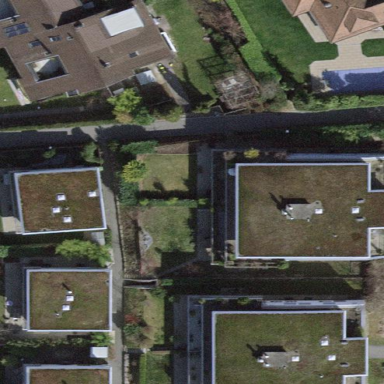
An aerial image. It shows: Building with apartments and flat roof.